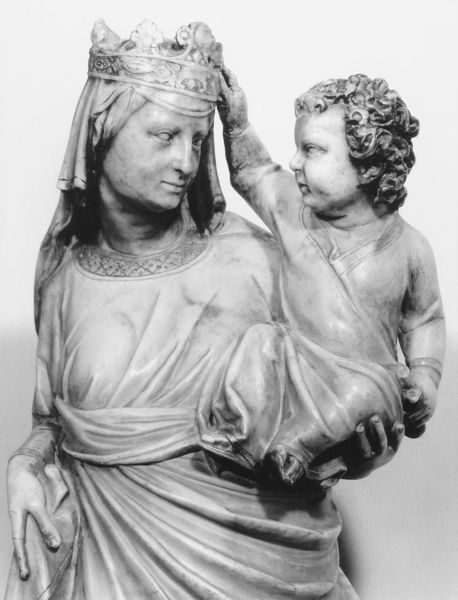
Titel: Madonna mit Kind, sog. Madonna della Cintola
Künstler: Giovanni Pisano
Standort: Prato, Dom (EU - I - Toskana)
Schlagwörter: hand, weiß, ausschnitt, frau, haar, hintergrund, holz, kleid, nase, schwarz, blick, schleier, tuch, arm, augen, gesicht, mensch, figur, gewand, kind, person, krone, locken, skulptur, statue, baby, glanz, griff, knabe, kleinkind, jesus, zugewandt, königin, heilige, maria, tunika, holzfigur, anfassen, hand an krone